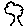
Label: tree